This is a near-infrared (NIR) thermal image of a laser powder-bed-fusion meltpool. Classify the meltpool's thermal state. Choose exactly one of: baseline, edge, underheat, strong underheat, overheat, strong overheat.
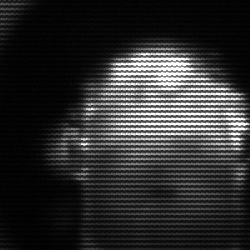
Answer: baseline